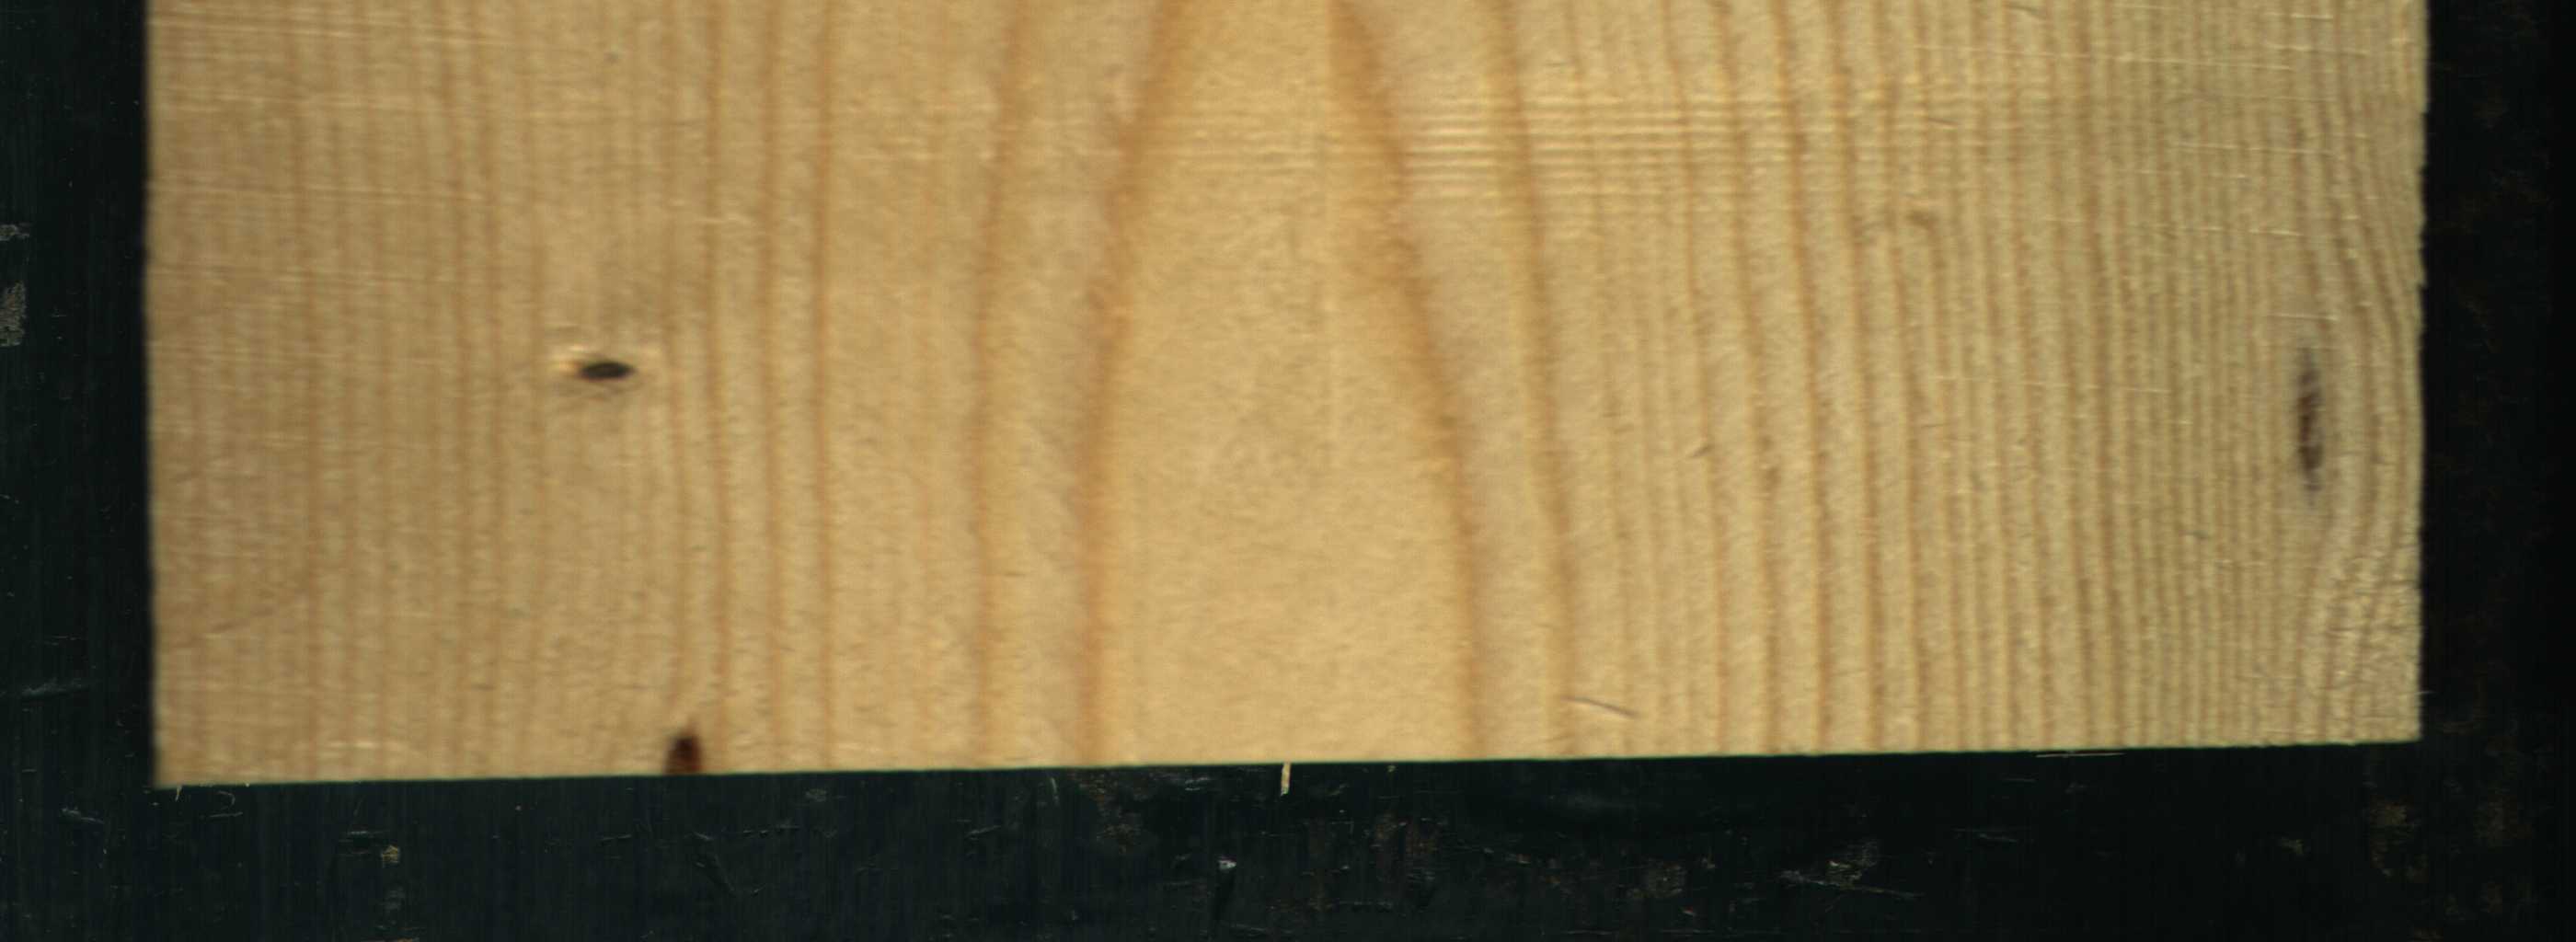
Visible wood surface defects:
resin
resin
Dead_Knot